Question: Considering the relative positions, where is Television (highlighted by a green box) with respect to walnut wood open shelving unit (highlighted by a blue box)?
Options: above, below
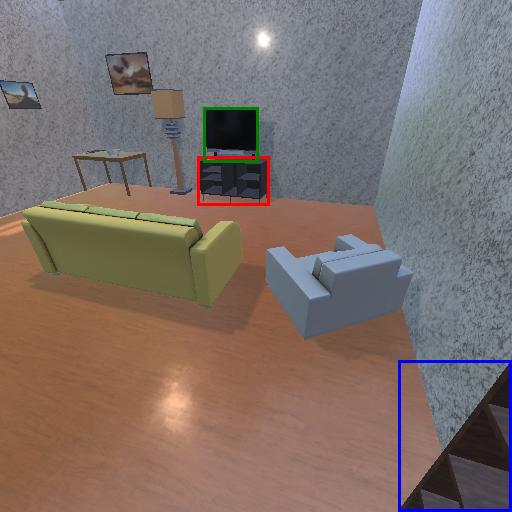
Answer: above